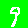
Digit: 9